Chest X-ray. View position: AP
Patient age: 35
Patient sex: M
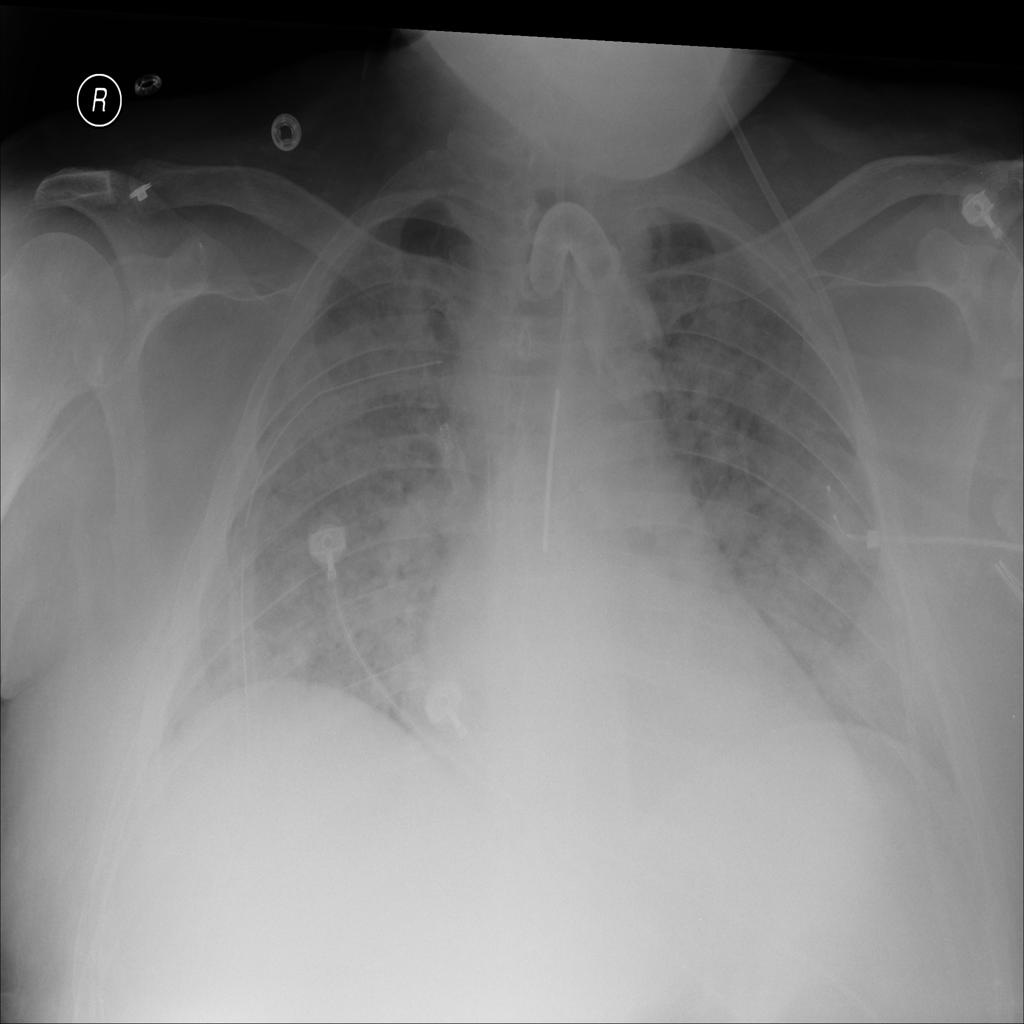
Finding: Pneumothorax